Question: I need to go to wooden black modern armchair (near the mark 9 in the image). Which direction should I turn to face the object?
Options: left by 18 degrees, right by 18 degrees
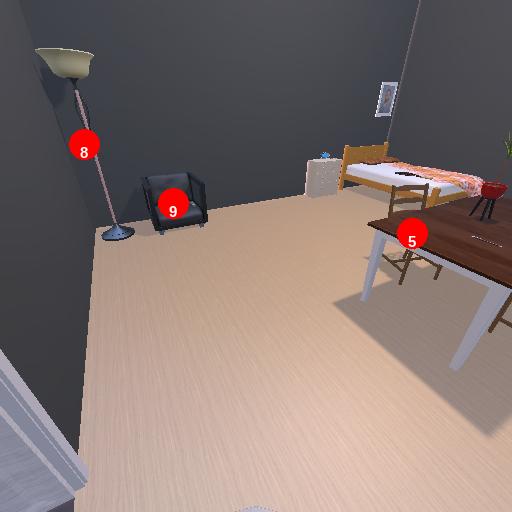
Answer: left by 18 degrees